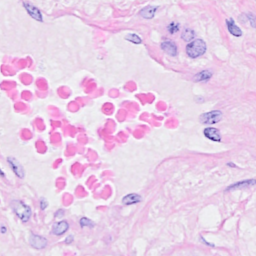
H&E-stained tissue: Breast